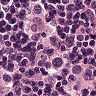
Metastatic tissue present: yes